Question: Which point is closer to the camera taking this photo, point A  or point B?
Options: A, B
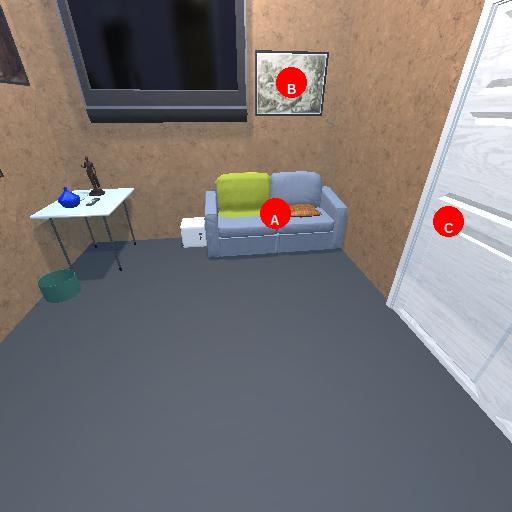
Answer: A